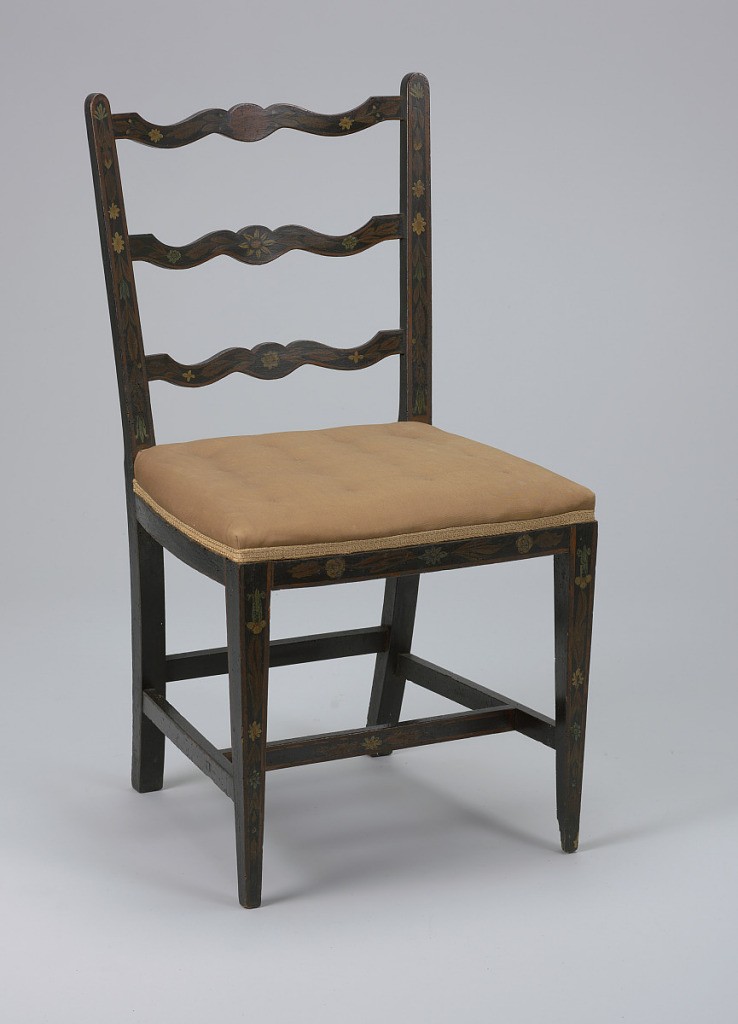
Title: Pair of Side Chairs
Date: ca. 1780
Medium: wood, painted beech
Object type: chairs
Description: Three, curvilinear-shaped splats characterize back.  Upper posts are tapered.  Two lateral and two longitudinal stretchers.  Upholstered seat (light pink).